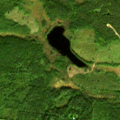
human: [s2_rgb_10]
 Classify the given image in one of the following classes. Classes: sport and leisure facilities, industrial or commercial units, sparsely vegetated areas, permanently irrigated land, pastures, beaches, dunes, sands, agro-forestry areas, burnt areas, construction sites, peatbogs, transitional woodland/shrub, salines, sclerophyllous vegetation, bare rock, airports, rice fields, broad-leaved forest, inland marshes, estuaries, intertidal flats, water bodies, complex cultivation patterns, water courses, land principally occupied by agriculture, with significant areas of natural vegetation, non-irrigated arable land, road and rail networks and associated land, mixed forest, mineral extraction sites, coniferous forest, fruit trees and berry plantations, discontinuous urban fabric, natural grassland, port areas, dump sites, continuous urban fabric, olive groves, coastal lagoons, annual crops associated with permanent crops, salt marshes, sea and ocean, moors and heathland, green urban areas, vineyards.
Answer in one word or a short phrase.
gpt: coniferous forest, transitional woodland/shrub